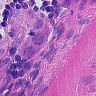
Metastatic tissue present: yes